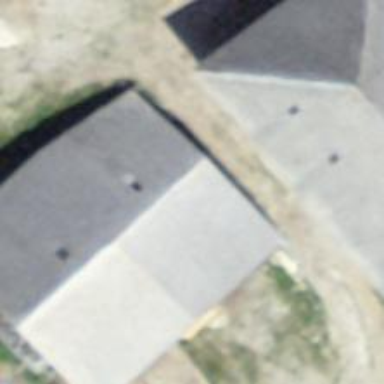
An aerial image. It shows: Building with ridged roof.